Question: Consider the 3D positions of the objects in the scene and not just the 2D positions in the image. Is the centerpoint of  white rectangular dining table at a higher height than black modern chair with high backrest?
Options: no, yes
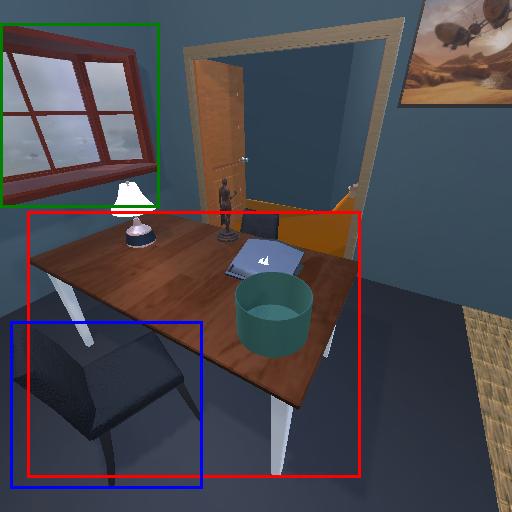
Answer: no